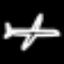
Label: airplane